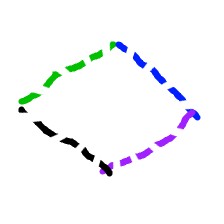
Shape: rhombus